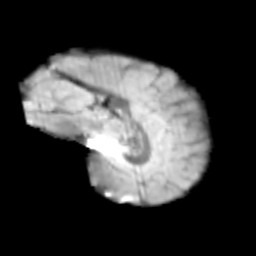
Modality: T2w
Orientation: sagittal
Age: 9
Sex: female
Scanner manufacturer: siemens
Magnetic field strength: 3 T
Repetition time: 3.8 s
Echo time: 0.07 s